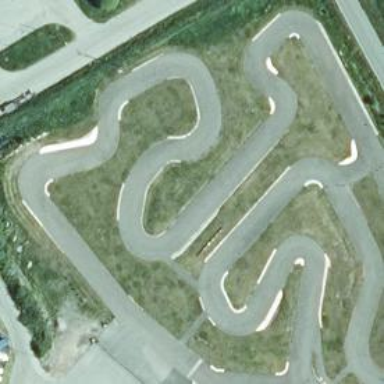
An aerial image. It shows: Karting raceway for sports activities.